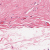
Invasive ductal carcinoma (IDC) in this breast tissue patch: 0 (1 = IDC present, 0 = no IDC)